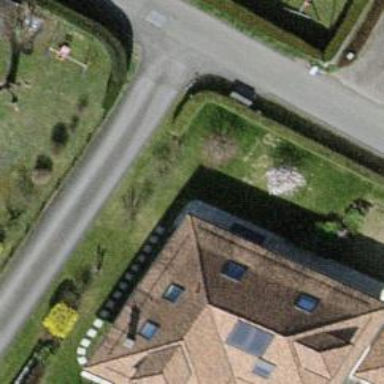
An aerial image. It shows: Detached building with hipped roof.